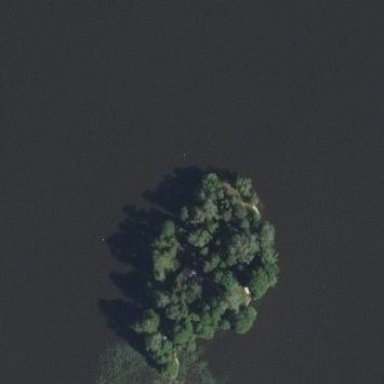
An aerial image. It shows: Islet.